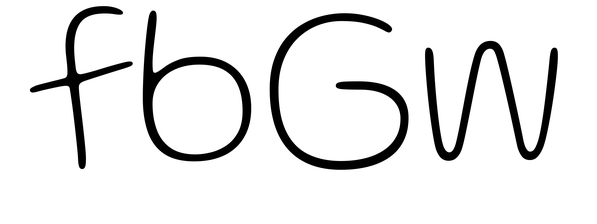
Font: Gluten_Thin